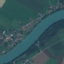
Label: River